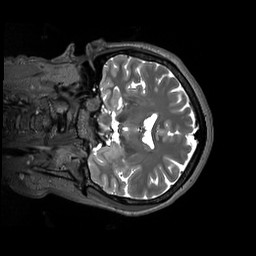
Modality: T2w
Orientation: coronal
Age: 52
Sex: female
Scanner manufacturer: siemens
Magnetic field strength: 3 T
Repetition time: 3.2 s
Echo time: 0.412 s